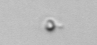
Label: nanoplankton_mix